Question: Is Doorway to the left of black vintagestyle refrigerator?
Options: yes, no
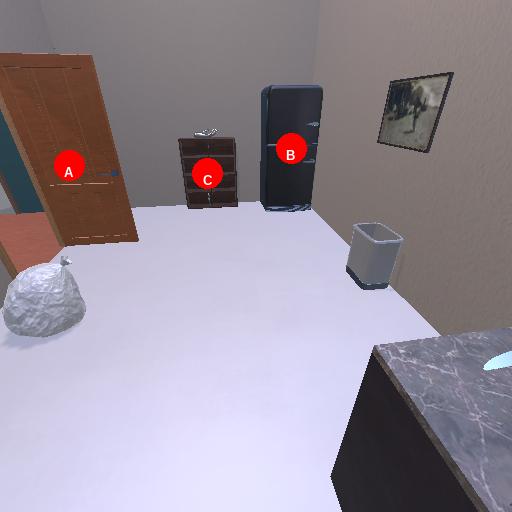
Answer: yes